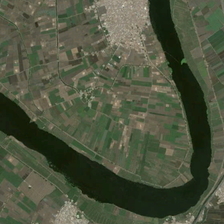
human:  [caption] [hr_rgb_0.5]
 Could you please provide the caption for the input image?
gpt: a river flows through the green fields .

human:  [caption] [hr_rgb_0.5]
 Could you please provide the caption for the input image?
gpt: on both sides of the river are vast farmlands .

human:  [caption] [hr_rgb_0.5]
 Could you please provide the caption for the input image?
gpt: on both sides of the river are vast farmlands .

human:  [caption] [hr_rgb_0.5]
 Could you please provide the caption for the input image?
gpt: a river flows through the green fields .

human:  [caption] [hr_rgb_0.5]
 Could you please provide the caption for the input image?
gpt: a river flows through the green fields .